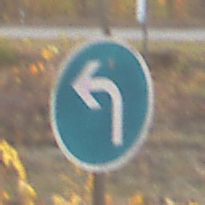
Verkehrszeichen: VorgeschriebeneFahrtrichtungLinks
Umgebung: Roofed, Suburban
Tageszeit: SunriseSunset
Wetter: Clear
Licht: Natural
Jahreszeit: NotSpecified
Kontrast: MediumContrast